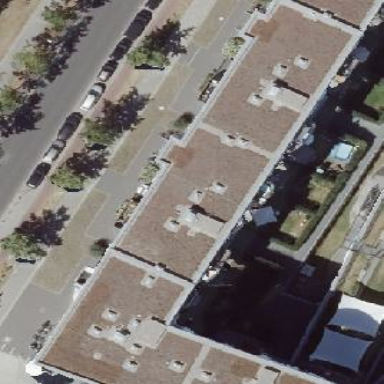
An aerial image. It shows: Building with apartments and flat roof.